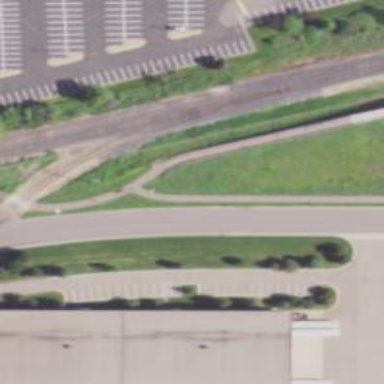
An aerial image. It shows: Cycleway with asphalt surface running along embankment.